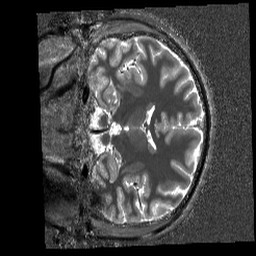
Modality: T1w
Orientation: coronal